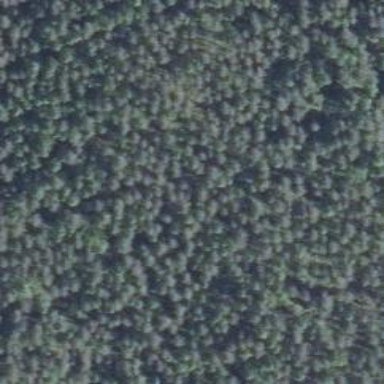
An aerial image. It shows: Needle-leaved woodland.